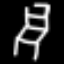
Label: chair